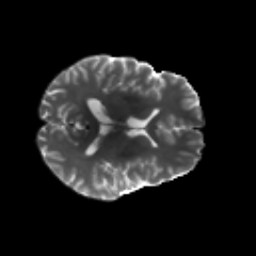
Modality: T2w
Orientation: axial
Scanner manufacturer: siemens
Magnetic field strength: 3 T
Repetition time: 4.16 s
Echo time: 0.0806 s